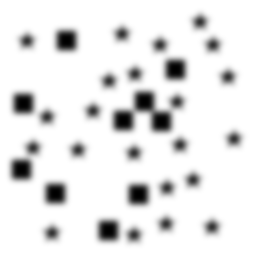
Squares: 10
Triangles: 0
Stars: 22
Total shapes: 32